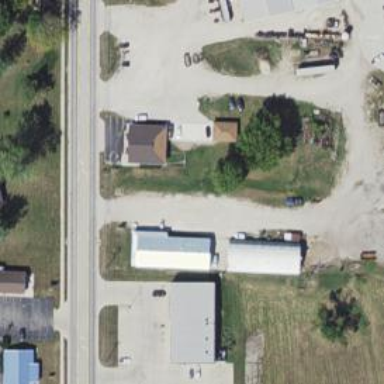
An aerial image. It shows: Veterinary facility.